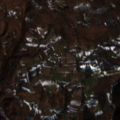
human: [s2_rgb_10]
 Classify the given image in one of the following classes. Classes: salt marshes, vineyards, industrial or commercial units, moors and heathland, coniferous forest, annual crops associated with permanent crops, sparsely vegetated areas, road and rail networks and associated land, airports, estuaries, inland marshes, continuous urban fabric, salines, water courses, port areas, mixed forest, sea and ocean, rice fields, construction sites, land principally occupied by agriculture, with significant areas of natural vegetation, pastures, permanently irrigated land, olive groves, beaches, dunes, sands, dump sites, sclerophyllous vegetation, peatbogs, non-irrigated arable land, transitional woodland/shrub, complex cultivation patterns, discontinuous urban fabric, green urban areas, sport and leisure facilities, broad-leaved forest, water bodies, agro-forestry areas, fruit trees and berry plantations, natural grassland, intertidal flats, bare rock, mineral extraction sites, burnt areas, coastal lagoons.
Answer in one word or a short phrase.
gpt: complex cultivation patterns, land principally occupied by agriculture, with significant areas of natural vegetation, broad-leaved forest